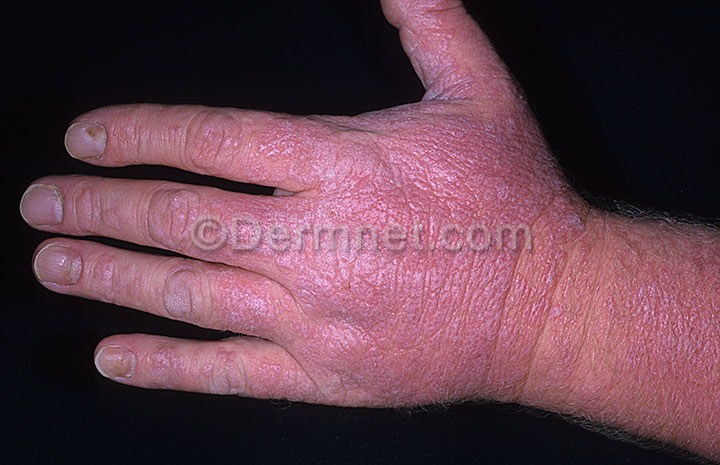
Disease: Psoriasis pictures Lichen Planus and related diseases